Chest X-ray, AP view. Patient: 32 years old, sex M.
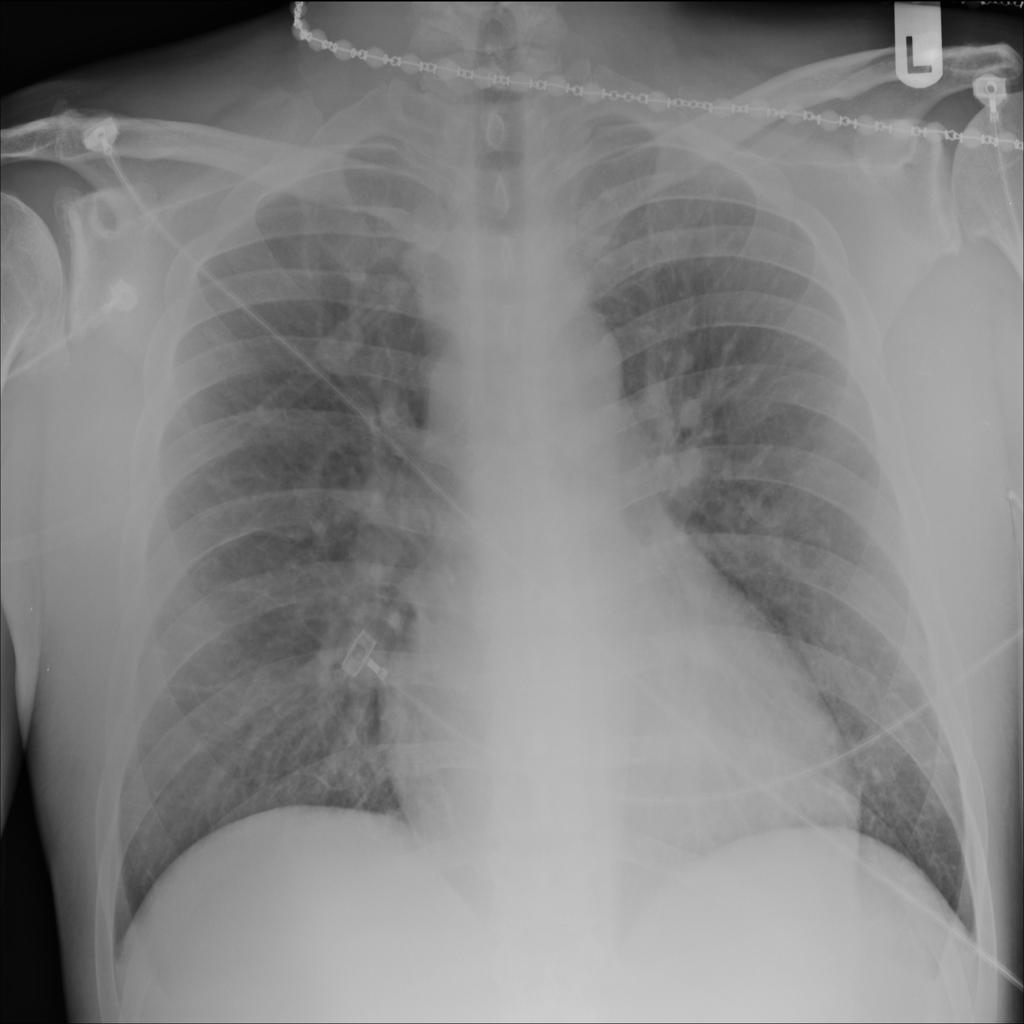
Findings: No Finding